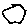
Label: hexagon